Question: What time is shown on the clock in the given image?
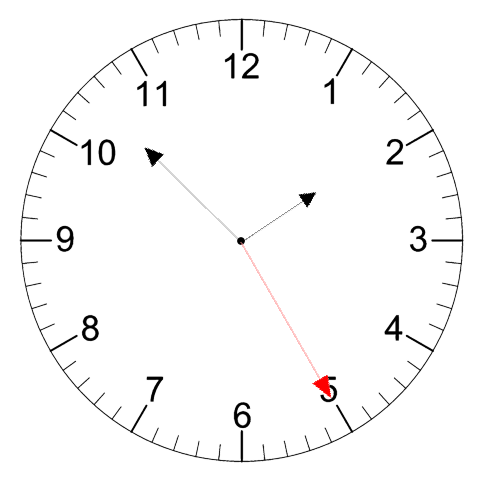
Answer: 01:52:25